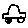
Label: car